Question: I developed a navigation menu which is responsive. How can I make the menu that when it is on a screen resolution max 480px not stacked under each other but gets hidden and shown like the below:

HTML Code:
'''
<div id='cssmenu'>
<div class="logo">
<a href="http://www.google.com"><img src="http://img1.wikia.nocookie.net/__cb20100606210319/grooveshark/images/c/c2/Logo_Horizontal.jpg" alt="logo" /></a>
</div>
<ul>
<li class='active'><a href='index.html'>Home</a></li>
<li class='has-sub '><a href='#'>Products</a>
<ul>
<li class='has-sub '><a href='#'>Product 1</a>
<ul>
<li><a href='#'>Sub Item</a></li>
<li><a href='#'>Sub Item</a></li>
</ul>
</li>
<li class='has-sub '><a href='#'>Product 2</a>
<ul>
<li><a href='#'>Sub Item</a></li>
<li><a href='#'>Sub Item</a></li>
</ul>
</li>
</ul>
</li>
<li><a href='#'>About</a></li>
<li><a href='#'>Contact</a></li>
</ul>
</div>
'''
CSS:
'''
/*Main Menu CSS*/
@import url(http://fonts.googleapis.com/css?family=Oxygen+Mono);
#cssmenu {padding: 0; margin: 0; border: 0;}
#cssmenu ul, #cssmenu li {list-style: none; margin: 0; padding: 0;}
#cssmenu ul {position: relative; z-index: 597; }
#cssmenu ul li { float: left; min-height: 1px; vertical-align: middle;}
#cssmenu ul li.hover,
#cssmenu ul li:hover {position: relative; z-index: 599; cursor: default;}
#cssmenu ul ul {visibility: hidden; position: absolute; top: 100%; left: 0; z-index: 598;}
#cssmenu ul ul li {float: none;}
#cssmenu ul ul ul {top: 0; left: auto; right: -99.5%; }
#cssmenu ul li:hover > ul { visibility: visible;}
#cssmenu ul ul {bottom: 0; left: 0;}
#cssmenu ul ul {margin-top: 0; }
#cssmenu ul ul li {font-weight: normal;}
#cssmenu a { display: block; line-height: 1em; text-decoration: none; }
#cssmenu {
background: #333;
border-bottom: 4px solid #1b9bff;
font-family: 'Oxygen Mono', Tahoma, Arial, sans-serif;
font-size: 16px;
}
#cssmenu > ul { *display: inline-block; }
#cssmenu:after, #cssmenu ul:after {
content: '';
display: block;
clear: both;
}
#cssmenu a {
background: #333;
color: #CBCBCB;
padding: 0 20px;
}
#cssmenu ul { text-transform: uppercase; }
#cssmenu ul ul {
border-top: 4px solid #1b9bff;
text-transform: none;
min-width: 190px;
}
#cssmenu ul ul a {
background: #1b9bff;
color: #FFF;
border: 1px solid #0082e7;
border-top: 0 none;
line-height: 150%;
padding: 16px 20px;
}
#cssmenu ul ul ul { border-top: 0 none; }
#cssmenu ul ul li { position: relative }
#cssmenu > ul > li > a { line-height: 80px; }
#cssmenu ul ul li:first-child > a { border-top: 1px solid #0082e7; }
#cssmenu ul ul li:hover > a { background: #35a6ff; }
#cssmenu ul ul li:last-child > a {
border-radius: 0 0 3px 3px;
box-shadow: 0 1px 0 #1b9bff;
}
#cssmenu ul ul li:last-child:hover > a { border-radius: 0 0 0 3px; }
#cssmenu ul ul li.has-sub > a:after {
content: '+';
position: absolute;
top: 50%;
right: 15px;
margin-top: -8px;
}
#cssmenu ul li:hover > a, #cssmenu ul li.active > a {
background: #1b9bff;
color: #FFF;
}
#cssmenu ul li.has-sub > a:after {
content: '+';
margin-left: 5px;
}
#cssmenu ul li.last ul {
left: auto;
right: 0;
}
#cssmenu ul li.last ul ul {
left: auto;
right: 99.5%;
}
.logo{
margin-top:0px;
float:left;
margin-left:20%;
padding-right:10px;
}
.logo img{
width:200px;
height:66px;
}
@Media screen and (max-width:480px) {
#cssmenu ul li { display: block ; width: 100% ; text-align:center; }
#cssmenu > ul > li > a { line-height: 60px; }
.content1{font-size:100%;}
}
}
@Media screen and (max-width:768px) {
.logo{ margin-left:10%;}
}
'''
Here you can also find a fiddle of this: <URL>
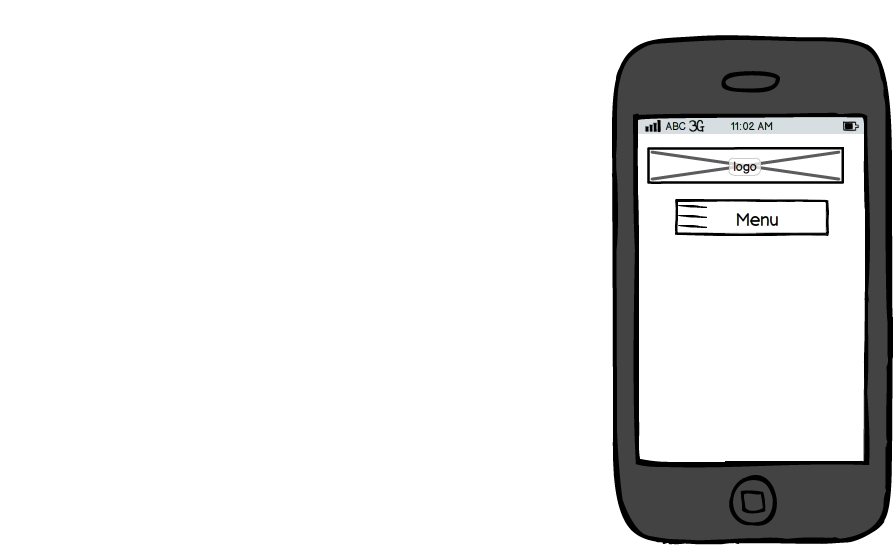
Answer: I basically made changes in the average query 480px,
see this jsfiddle: <URL>
if not what you expect. regards
'''
@Media screen and (max-width:480px) {
#cssmenu *:not{ float :left !important; width: 100%;padding-left: 0px !important; padding-right: 0px !important;}
.logo{margin:0;padding:0}
#cssmenu .logo > a{margin:0;padding:0}
#cssmenu ul li { display: block ; width: 100% ; text-align:center; }
#cssmenu > ul > li > a { line-height: 60px; }
#cssmenu ul ul {
border-top: 4px solid #1b9bff;
text-transform: none;
width: 100%;
/* float: left; */
}
#cssmenu ul ul ul {display:none;}
#cssmenu .has-sub:hover > ul {
border-top: 0 none;
visibility:visible;
display: block;
float: left;
clear: both;
position:relative;
right: 0;
}
#cssmenu ul li.hover, #cssmenu ul li:hover{
display:inline-block;
}
.content1{font-size:100%;}
}
'''